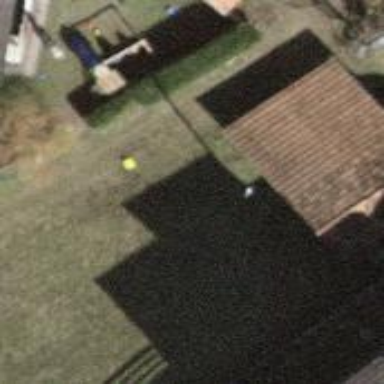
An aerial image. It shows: Garage.